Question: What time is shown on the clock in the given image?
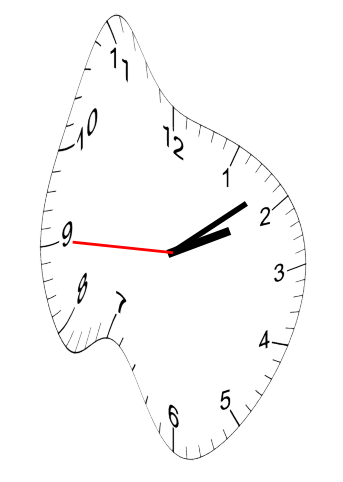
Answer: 02:08:45